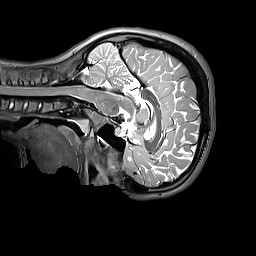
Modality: T2w
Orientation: sagittal
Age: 9
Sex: female
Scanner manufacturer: siemens
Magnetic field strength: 3 T
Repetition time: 3.2 s
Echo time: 0.408 s